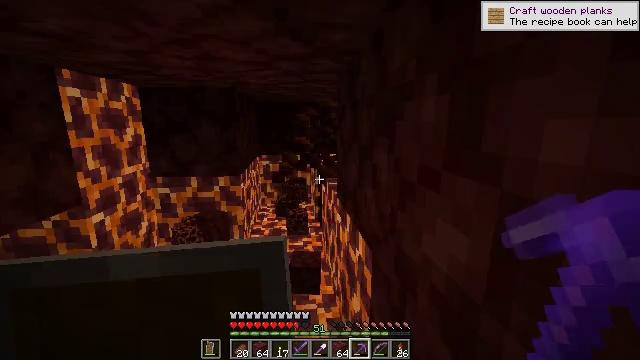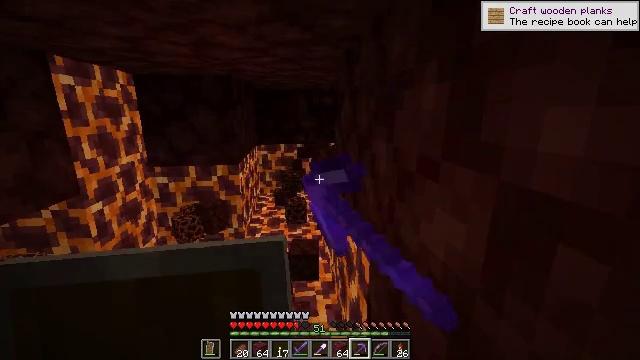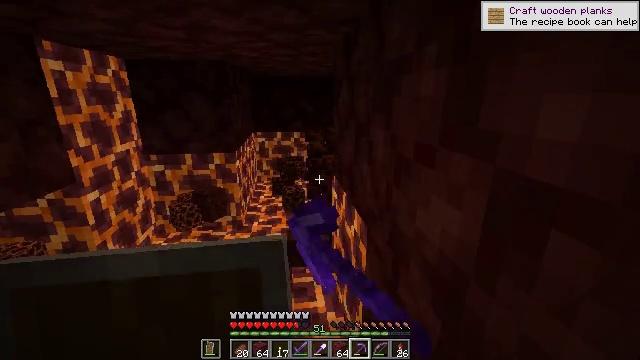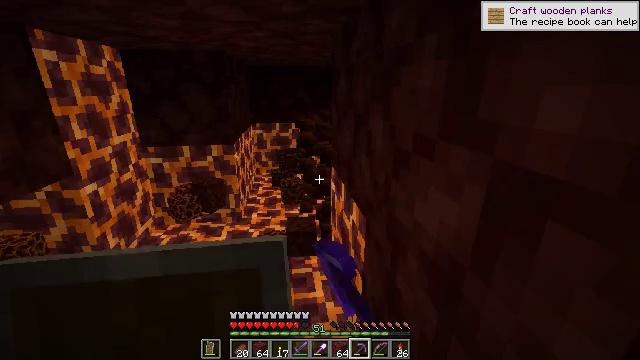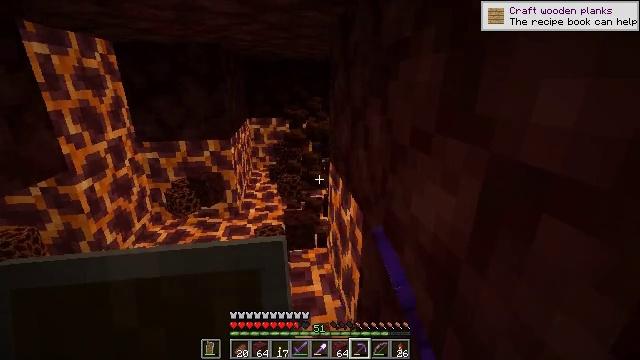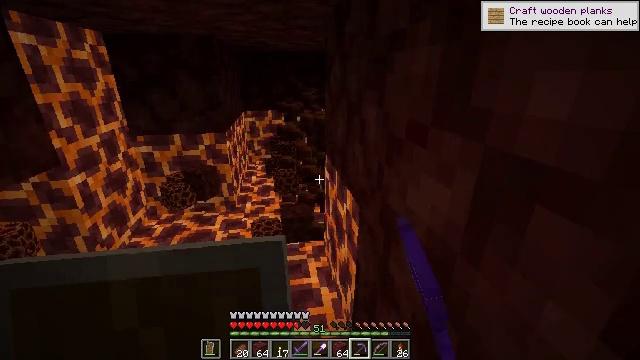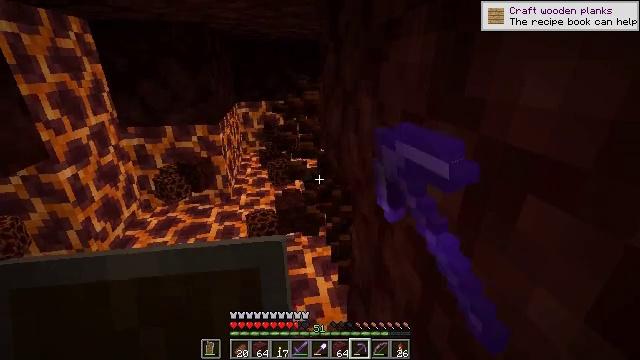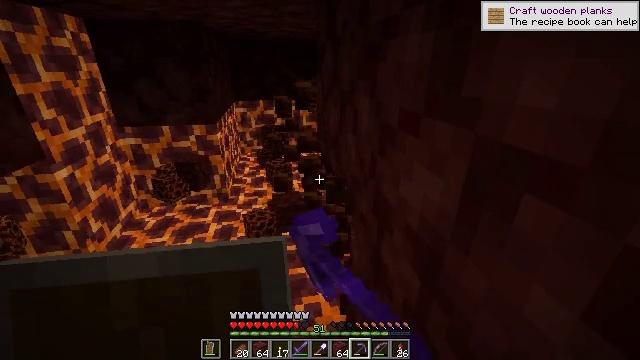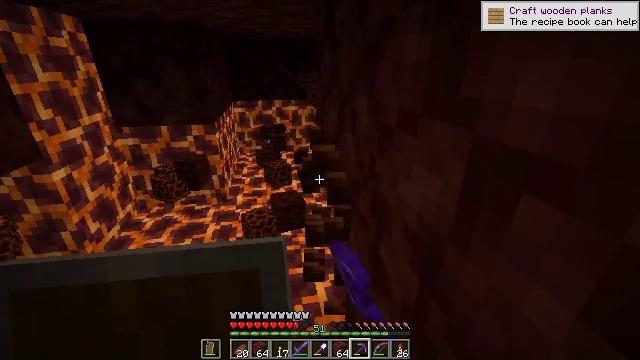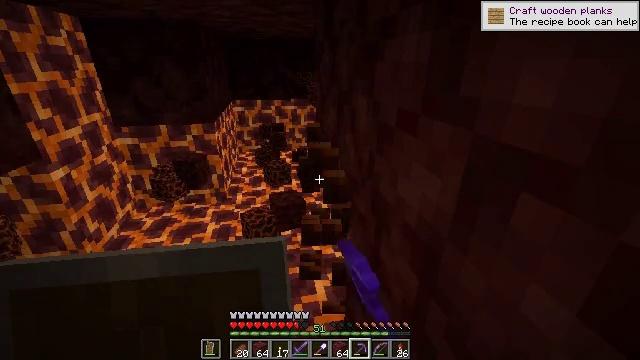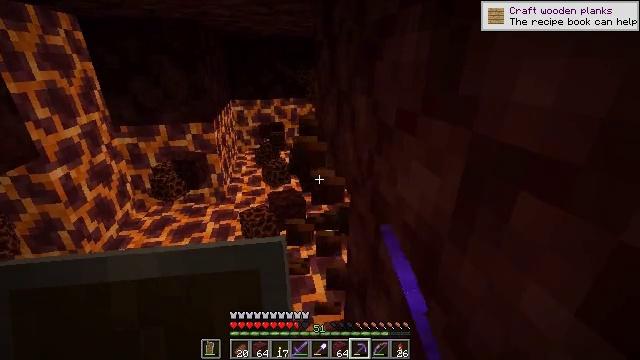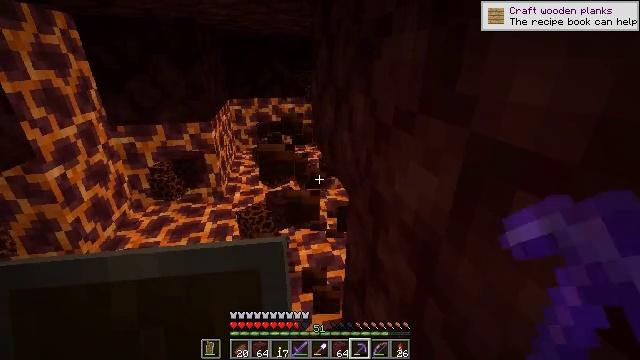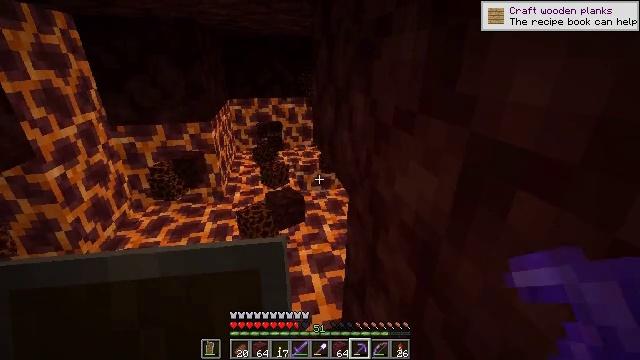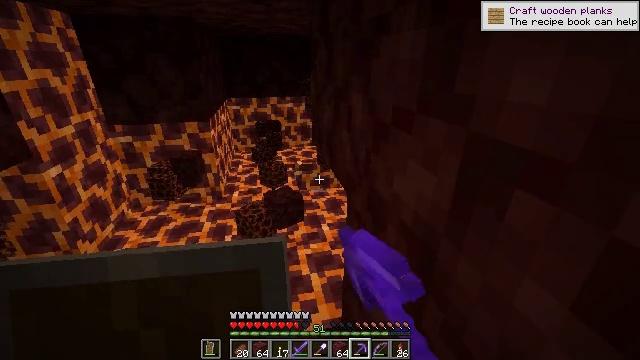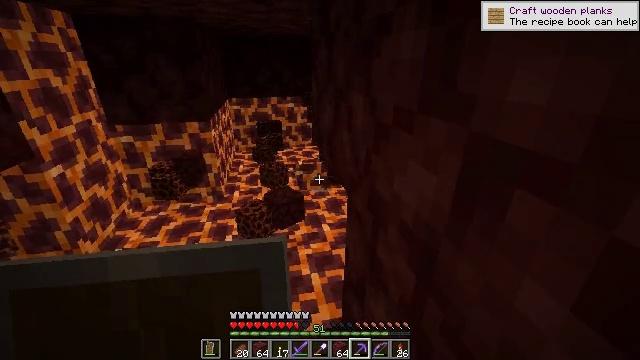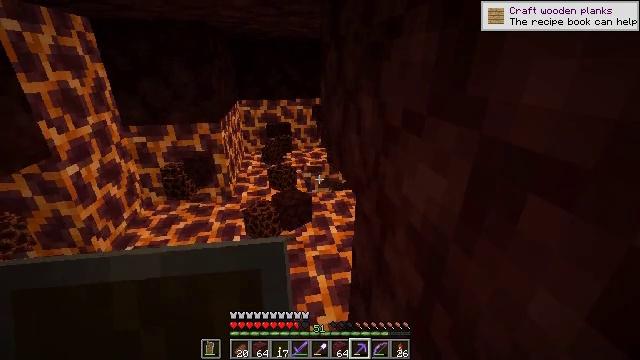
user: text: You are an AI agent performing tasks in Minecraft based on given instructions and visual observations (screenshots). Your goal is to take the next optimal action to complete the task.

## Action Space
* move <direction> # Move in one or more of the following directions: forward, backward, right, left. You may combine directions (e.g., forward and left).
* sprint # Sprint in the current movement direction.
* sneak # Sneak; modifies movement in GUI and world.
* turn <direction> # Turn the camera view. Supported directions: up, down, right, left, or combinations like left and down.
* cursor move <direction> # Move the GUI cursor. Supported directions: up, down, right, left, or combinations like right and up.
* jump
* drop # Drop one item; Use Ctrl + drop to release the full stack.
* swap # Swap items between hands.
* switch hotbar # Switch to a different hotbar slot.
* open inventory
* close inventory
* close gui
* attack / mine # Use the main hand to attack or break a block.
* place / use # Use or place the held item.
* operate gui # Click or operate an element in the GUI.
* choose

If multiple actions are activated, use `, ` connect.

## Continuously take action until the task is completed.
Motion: motion action
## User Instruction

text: Break the magma block to collect it.
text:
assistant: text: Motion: turn down, attack / mine
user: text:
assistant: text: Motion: turn down, attack / mine
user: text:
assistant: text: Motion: turn down, attack / mine
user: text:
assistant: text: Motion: turn down, attack / mine
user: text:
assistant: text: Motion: turn down, attack / mine
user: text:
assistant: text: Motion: turn right and down, attack / mine
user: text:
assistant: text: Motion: no_op
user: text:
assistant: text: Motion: no_op
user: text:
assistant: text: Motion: no_op
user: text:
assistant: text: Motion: no_op
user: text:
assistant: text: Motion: no_op
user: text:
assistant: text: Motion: attack / mine
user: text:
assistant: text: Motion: attack / mine
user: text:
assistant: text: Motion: attack / mine
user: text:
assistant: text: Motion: turn left
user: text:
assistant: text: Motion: turn left
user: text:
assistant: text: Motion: turn left and up
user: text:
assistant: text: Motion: no_op
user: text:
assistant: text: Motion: no_op
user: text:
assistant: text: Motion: no_op
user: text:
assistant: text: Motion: no_op
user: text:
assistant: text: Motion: attack / mine
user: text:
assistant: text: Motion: attack / mine
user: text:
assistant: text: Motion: turn left and down, attack / mine
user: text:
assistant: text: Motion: turn left and down, attack / mine
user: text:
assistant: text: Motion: turn left and down, attack / mine
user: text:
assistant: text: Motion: turn left and down, attack / mine
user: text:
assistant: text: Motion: turn down, attack / mine
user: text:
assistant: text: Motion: turn down, attack / mine
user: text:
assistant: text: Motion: attack / mine